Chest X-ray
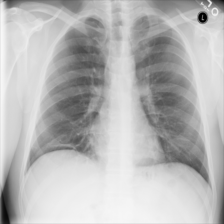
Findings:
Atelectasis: positive
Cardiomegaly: negative
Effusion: negative
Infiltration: negative
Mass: negative
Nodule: negative
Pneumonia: negative
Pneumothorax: negative
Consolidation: negative
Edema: negative
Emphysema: negative
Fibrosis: negative
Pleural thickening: negative
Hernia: negative